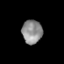
Tissue: prostate
Cell type: T cells
Senescence score: 0.3063
Nuclear area (px): 466
Mean DAPI intensity: 143.09